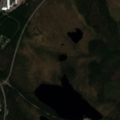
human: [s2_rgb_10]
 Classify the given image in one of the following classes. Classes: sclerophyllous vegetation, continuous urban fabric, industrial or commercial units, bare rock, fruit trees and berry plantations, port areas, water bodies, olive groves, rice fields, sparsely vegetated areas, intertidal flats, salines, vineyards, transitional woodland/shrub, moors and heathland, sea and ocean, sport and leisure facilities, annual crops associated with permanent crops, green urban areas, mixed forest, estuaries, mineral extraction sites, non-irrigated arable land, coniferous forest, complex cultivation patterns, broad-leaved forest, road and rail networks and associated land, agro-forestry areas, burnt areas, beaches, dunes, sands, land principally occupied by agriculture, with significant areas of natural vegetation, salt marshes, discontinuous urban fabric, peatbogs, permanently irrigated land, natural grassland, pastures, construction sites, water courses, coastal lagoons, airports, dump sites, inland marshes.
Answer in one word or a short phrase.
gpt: discontinuous urban fabric, industrial or commercial units, coniferous forest, transitional woodland/shrub